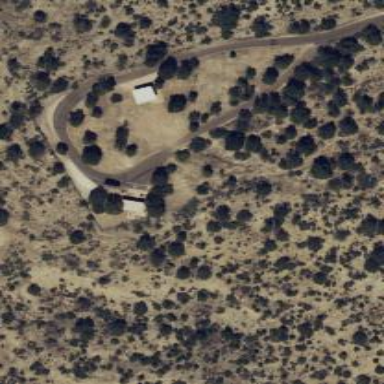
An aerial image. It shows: Rest area along the road with picnic tables.